Question: I want to make 'UITableView' with messages in bubble like iPhone message app. And I need to make 'UIToolBar' at the bottom of the screen with UITextView and button to send message, but the problem is that I have UITabBar on the bottom of the screen and I don't have an idea how to make this. It must look like 'UIToolBar' in Skype application. Any help appreciated.

As you can see on the picture there is 'UIToolBar' right under the 'UITabBar' and fixed on it.
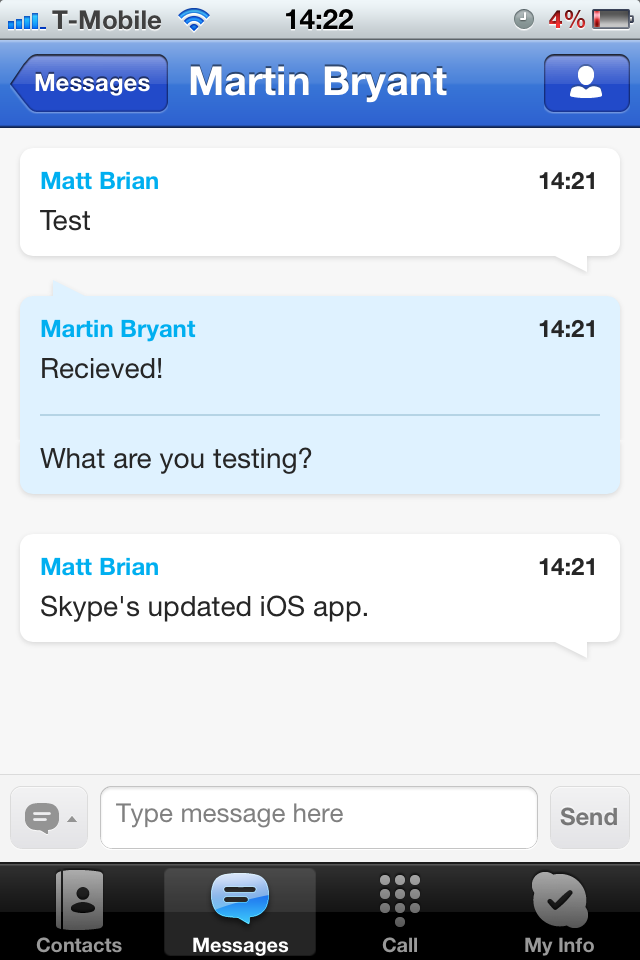
Answer: If you are using table view controller, instead use a view which has toolbar at the bottom and table view above it. Also in your xib/storyboard, set the top and bottom bars accordingly so that you can visually see it.